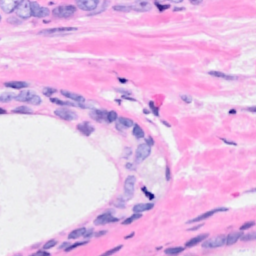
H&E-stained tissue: Breast